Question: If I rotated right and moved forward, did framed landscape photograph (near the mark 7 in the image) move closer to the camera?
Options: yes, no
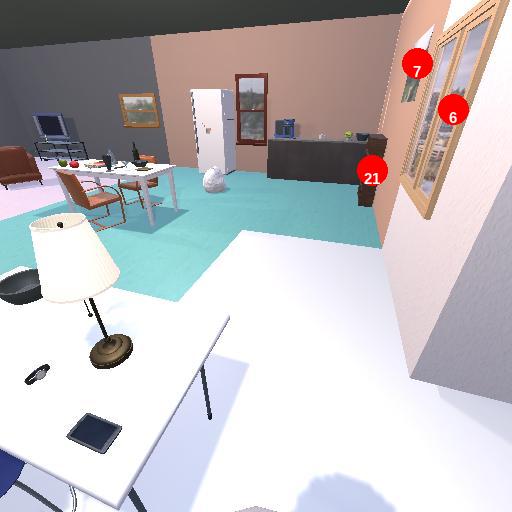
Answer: yes